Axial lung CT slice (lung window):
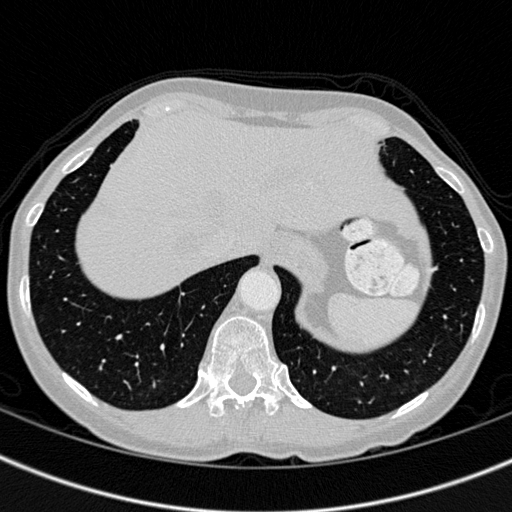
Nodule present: no